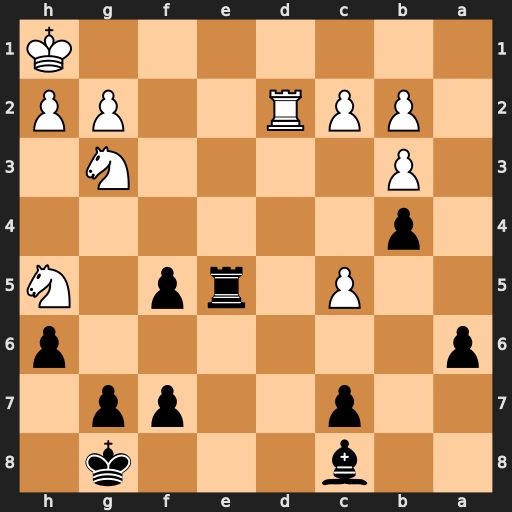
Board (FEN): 2b3k1/2p2pp1/p6p/2P1rp1N/1p6/1P4N1/1PPR2PP/7K
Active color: b
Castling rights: -
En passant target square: -
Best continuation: Re1+ Nf1 Rxf1#